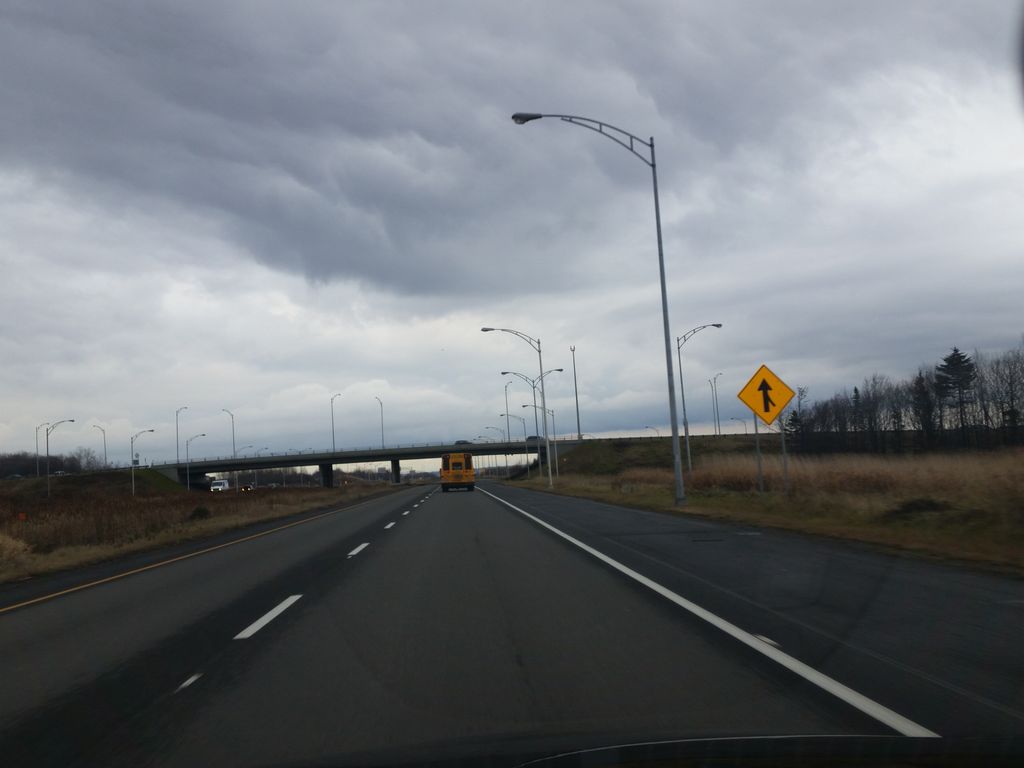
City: quebec_city